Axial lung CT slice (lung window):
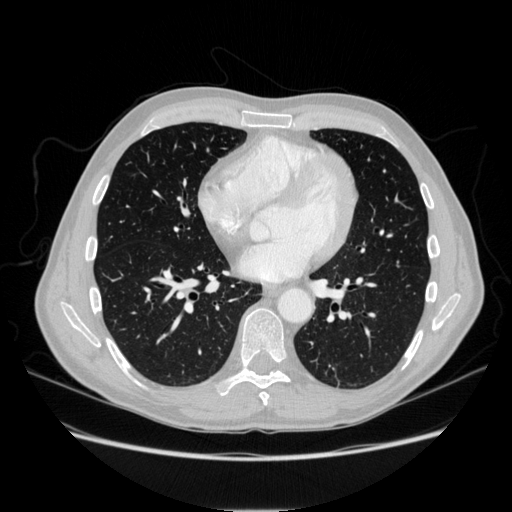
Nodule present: no